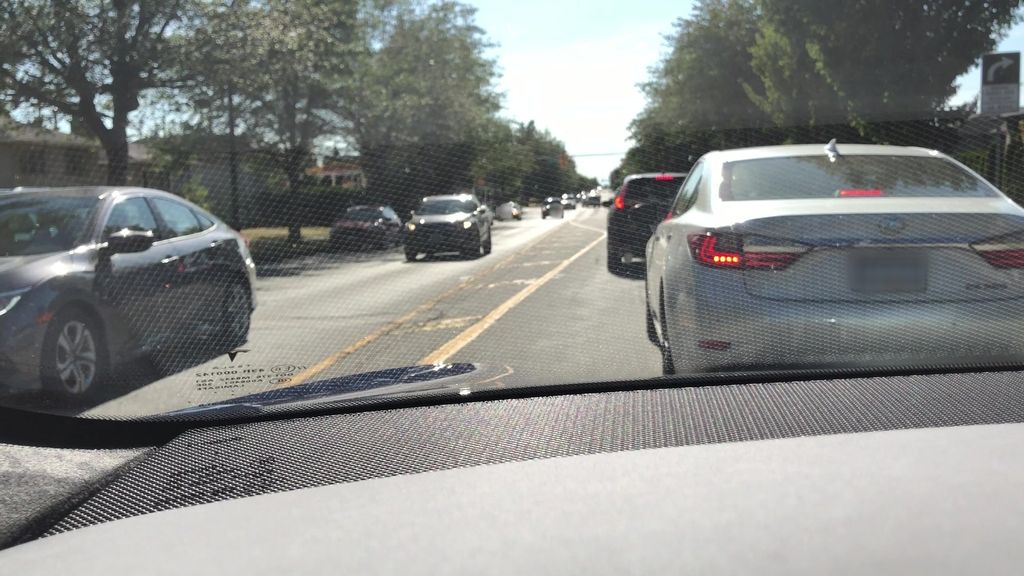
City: vancouver